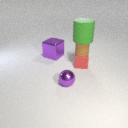
large green rubber cylinder above small brown rubber cylinder